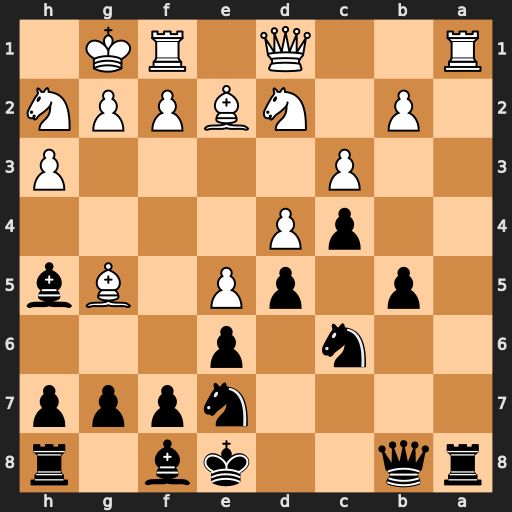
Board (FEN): rq2kb1r/4nppp/2n1p3/1p1pP1Bb/2pP4/2P4P/1P1NBPPN/R2Q1RK1
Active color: b
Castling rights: kq
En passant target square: -
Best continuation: Rxa1 Qxa1 Bxe2